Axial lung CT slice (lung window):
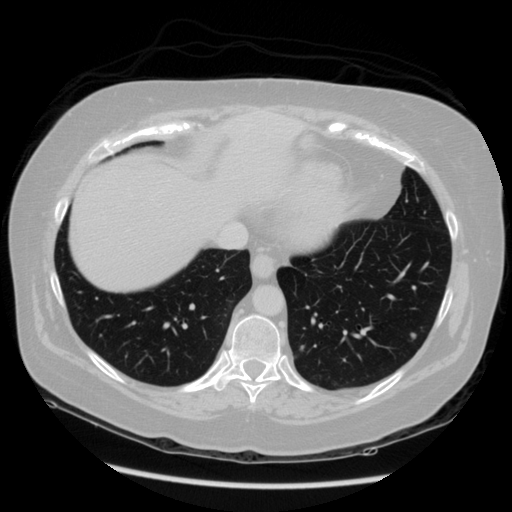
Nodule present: yes
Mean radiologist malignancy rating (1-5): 3